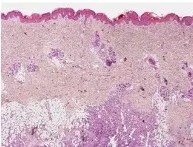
Clinical phenotype in a patient with NF-kappaB1 deficiency. (A) Skin biopsy showing a dense cellular infiltrate by Langerhans cells. Magnification 200x.
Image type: pathology (h&e)